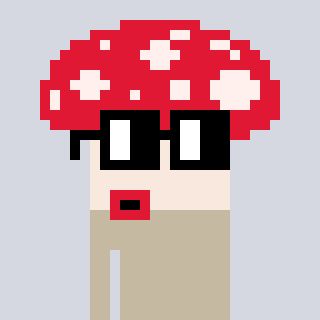
a pixel art character with square black glasses, a mushroom-shaped head and a green-colored body on a cool background